Question: I'm developing an application for Android with Libgdx.
I would like to get the effect produced in the image by using two images.
Any suggestions? The guides that I found did not help to solve the problem.

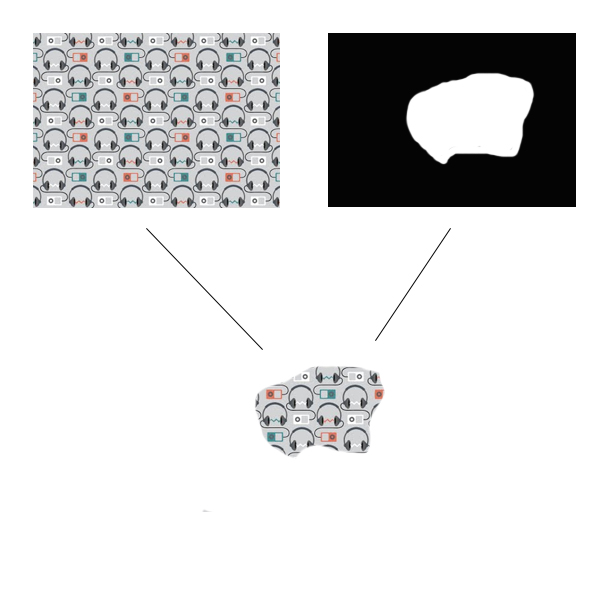
Answer: This can just be achieved using the alpha channel of the image? Why do you need a second image? If you really need two images you could just use a shader to achieve it <URL>.